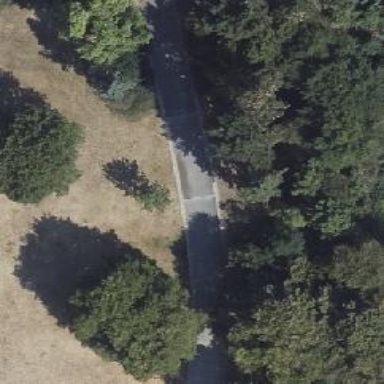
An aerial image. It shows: Broadleaved deciduous tree located in park.